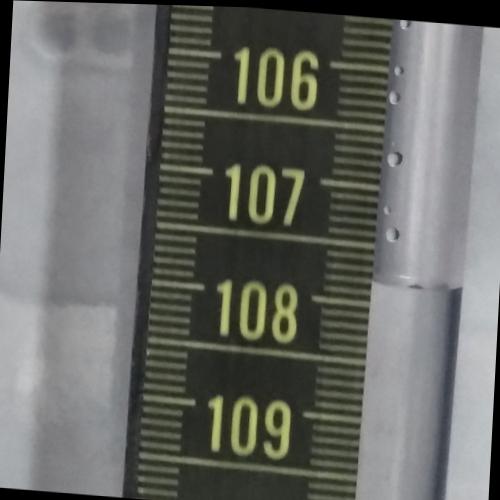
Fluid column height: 107.8 cm